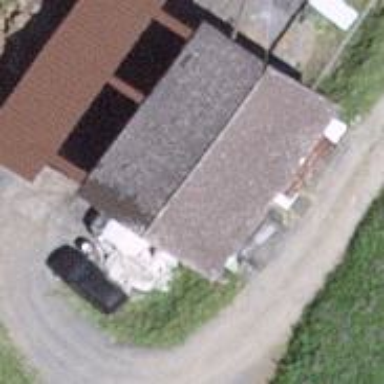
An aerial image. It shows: Stable.